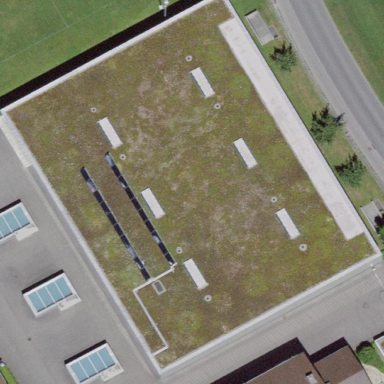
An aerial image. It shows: Building being used as sports hall.